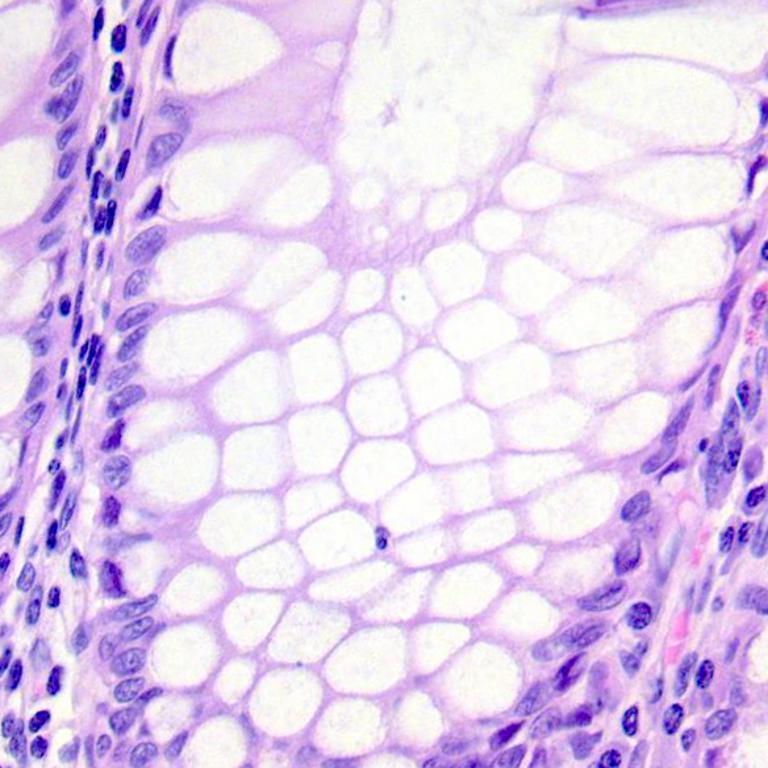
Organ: colon
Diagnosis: benign